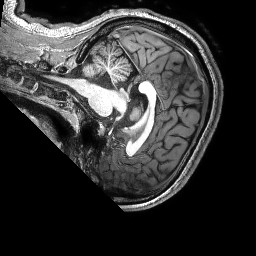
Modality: T1w
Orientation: sagittal
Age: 18
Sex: female